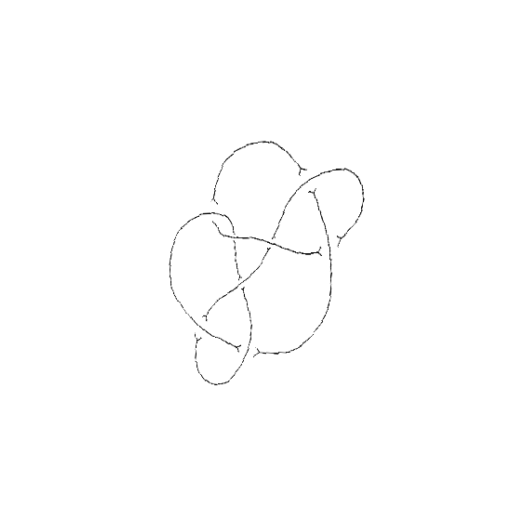
Crossing number: 8